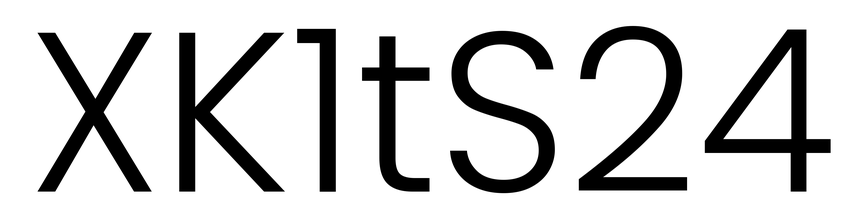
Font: Poppins-Light